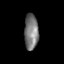
Tissue: lung
Cell type: T cells
Senescence score: 0.2401
Nuclear area (px): 490
Mean DAPI intensity: 120.614